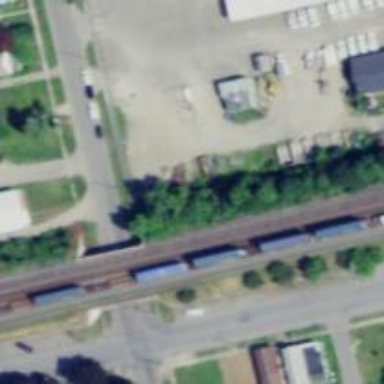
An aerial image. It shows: Railway bridge over siding rail track.